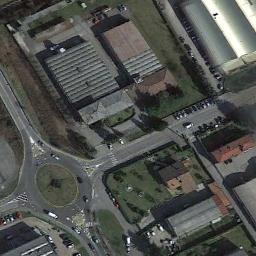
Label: roundabout